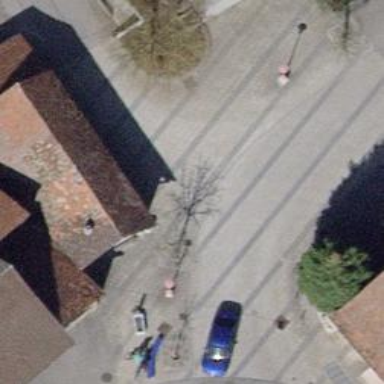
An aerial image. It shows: Residential road with paving stones.